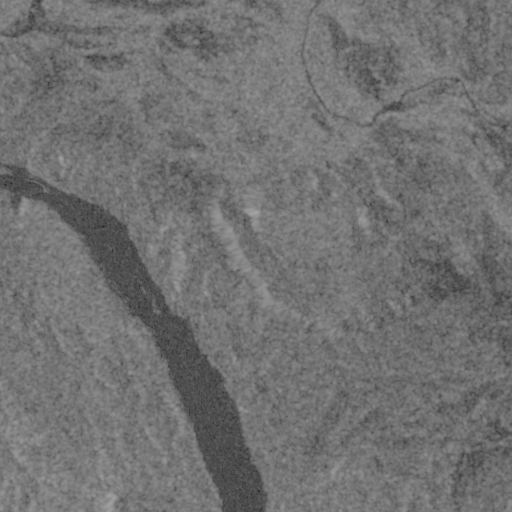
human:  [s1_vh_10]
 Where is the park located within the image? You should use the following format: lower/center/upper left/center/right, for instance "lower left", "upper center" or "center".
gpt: The park is located in the upper right of the image.
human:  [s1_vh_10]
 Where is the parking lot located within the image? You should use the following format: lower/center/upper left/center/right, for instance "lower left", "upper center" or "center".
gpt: The parking lot is located in the upper right of the image.
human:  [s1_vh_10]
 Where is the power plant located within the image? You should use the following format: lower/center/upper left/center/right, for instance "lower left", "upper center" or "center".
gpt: There is no power plant in the image.

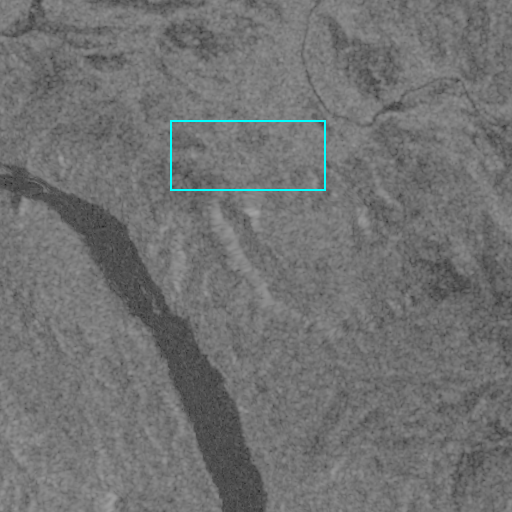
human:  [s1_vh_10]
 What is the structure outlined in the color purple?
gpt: There is no purple outline.
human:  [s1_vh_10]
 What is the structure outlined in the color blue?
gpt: There is no structure outlined in blue.